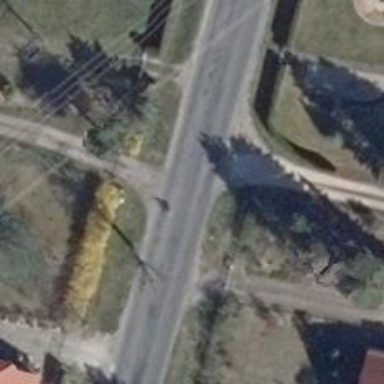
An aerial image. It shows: Secondary road with asphalt surface.